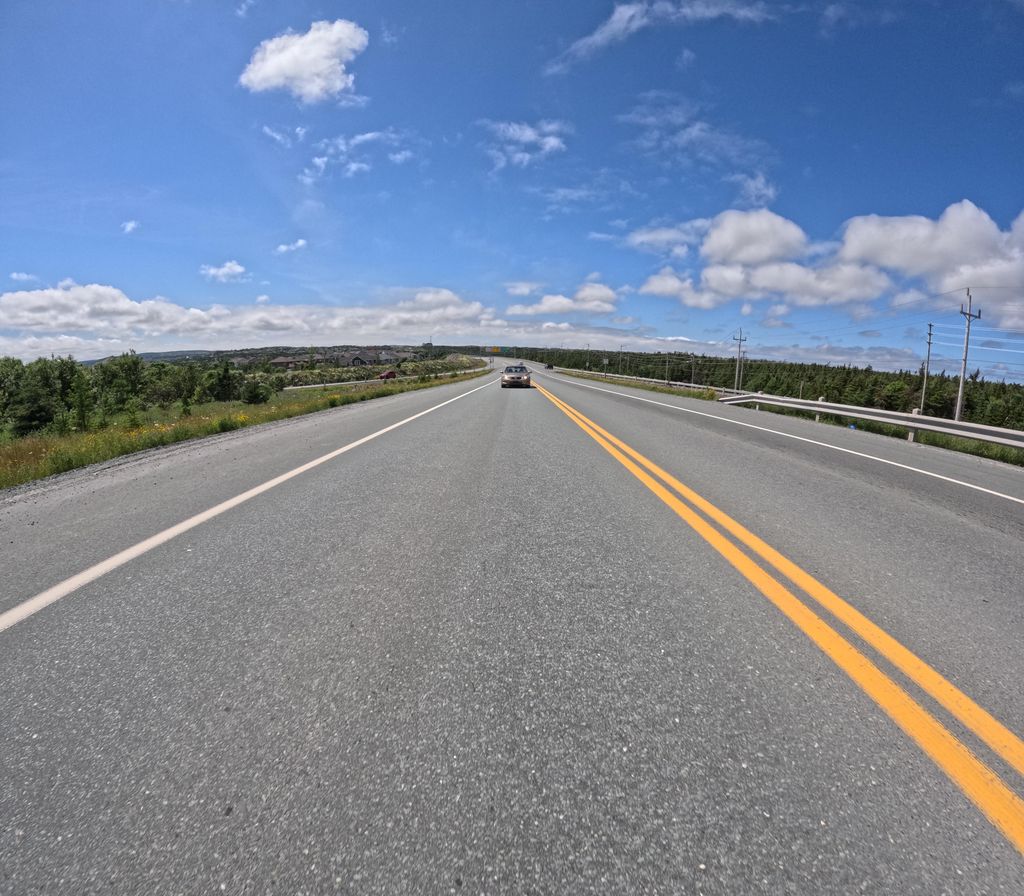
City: st_johns